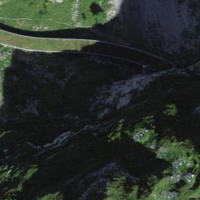
EUNIS habitat code: 50
Species observed at this site:
Eulithis populata
Adenostyles alliariae
Doronicum grandiflorum